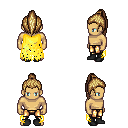
a pixel art fantasy rpg character, male body template, human, tanned skin, yellow tattered cape, gold greaves, blonde long topknot hairstyle, black shoes, four views (front, back, left, right), 2x2 character sprite sheet, small pixel art, hard edges, no anti-aliasing